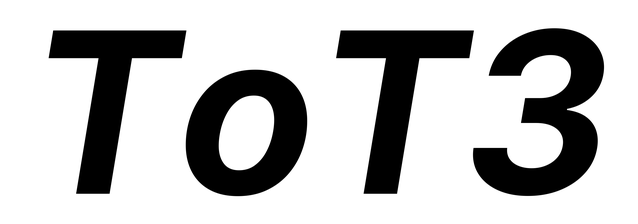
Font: Inter-Italic_Bold_Italic